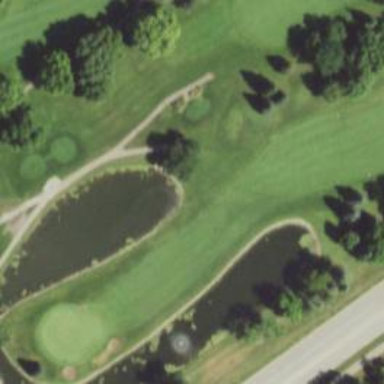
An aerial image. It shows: Footway that doubles as golf path.